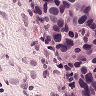
Metastatic tissue present: yes